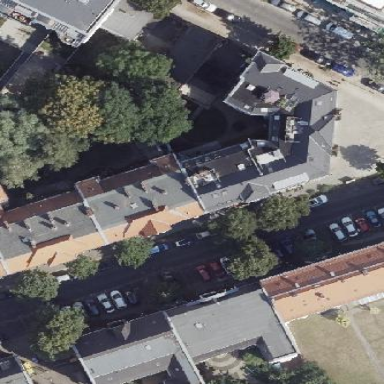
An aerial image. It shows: Building with apartments featuring unique double saltbox roof shape.